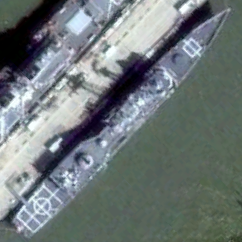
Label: cruiser